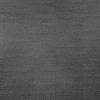
Atmospheric dust classification: dusty